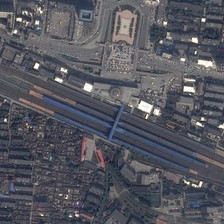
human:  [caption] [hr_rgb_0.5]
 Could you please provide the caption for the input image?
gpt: many buildings and some green trees are in two sides of a railway station with a parking lot .

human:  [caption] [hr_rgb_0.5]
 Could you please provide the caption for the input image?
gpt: many buildings and some green trees are in two sides of a railway station with a parking lot .

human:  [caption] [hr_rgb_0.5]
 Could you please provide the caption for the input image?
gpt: many buildings and some green trees are in two sides of a railway station with a parking lot .

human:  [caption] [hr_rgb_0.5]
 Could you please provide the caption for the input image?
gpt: many buildings and some green trees are in two sides of a railway station with a parking lot .

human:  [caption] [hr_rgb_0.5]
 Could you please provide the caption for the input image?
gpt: many buildings and some green trees are in two sides of a railway station with a parking lot .